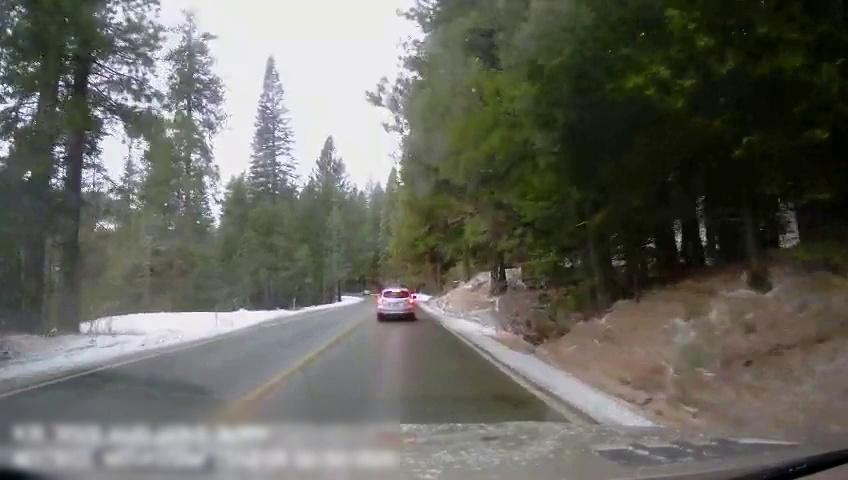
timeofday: Day
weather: Cloudy
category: Drivable Space
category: Vehicles | Car
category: Lanes | Current Lane
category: Lanes | Current Lane
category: Lanes | Opposite Lane
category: Lanes | Opposite Lane